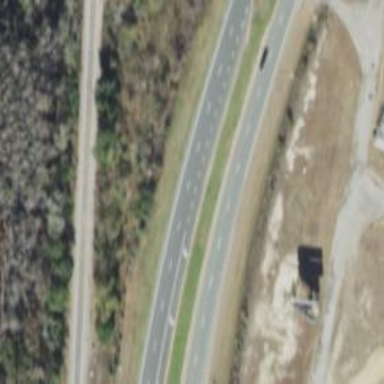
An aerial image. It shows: Asphalt road designated as trunk highway.